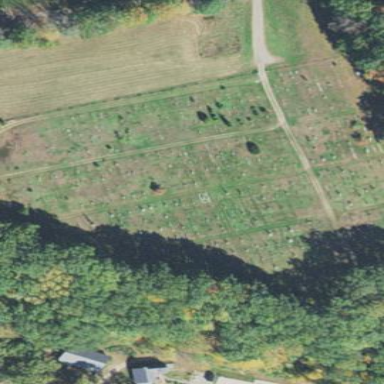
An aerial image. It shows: Cemetery.